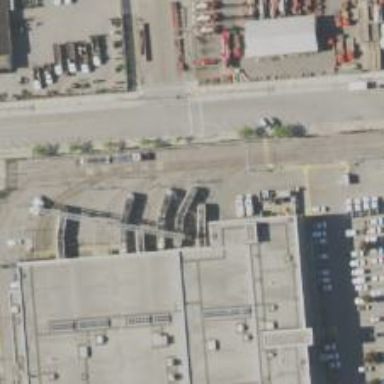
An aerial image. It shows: Light rail yard with electrified contact lines.